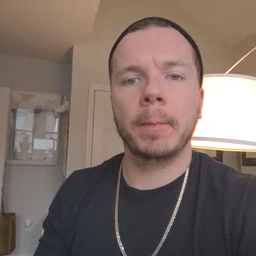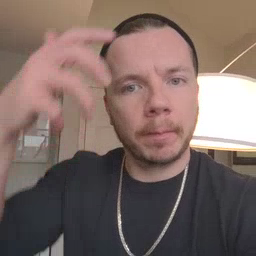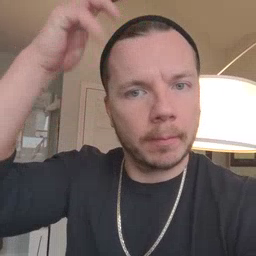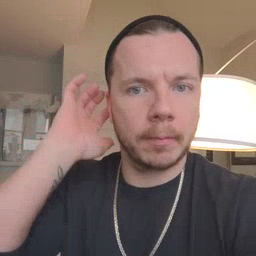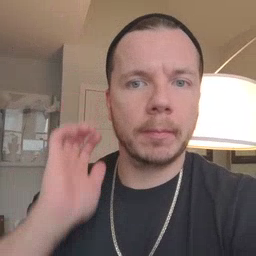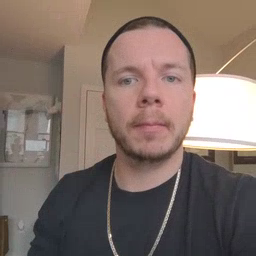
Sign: lion